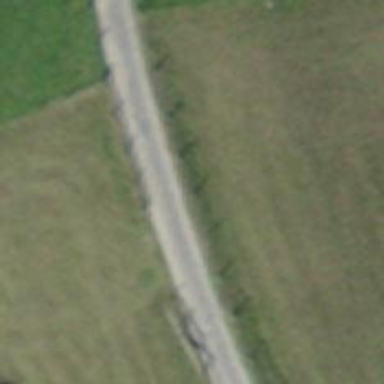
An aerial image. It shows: Unclassified road.